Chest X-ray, PA view. Patient: 19 years old, sex M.
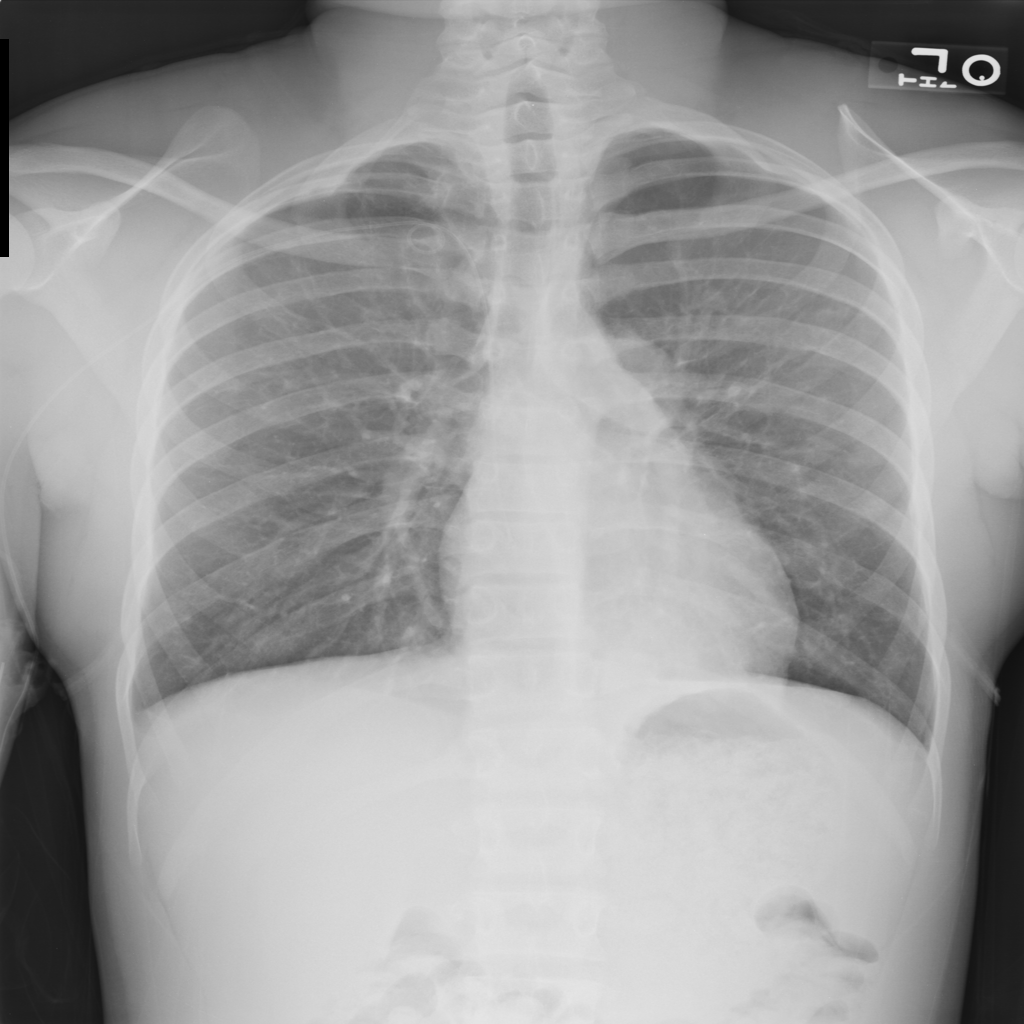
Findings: Consolidation, Mass